八年级 · 度量几何学
如图, 在 $\triangle A B C$ 中, $A B$ 的中垂线交边 $A C$ 于点 $E, B E=5, C E=3$, 则 $A C=$

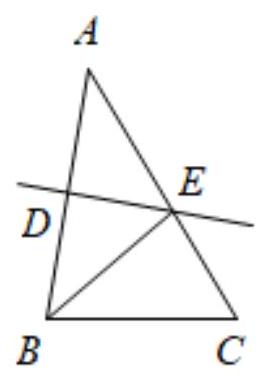
答案: 8